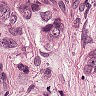
Metastatic tissue present: yes